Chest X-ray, PA view. Patient: 55 years old, sex M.
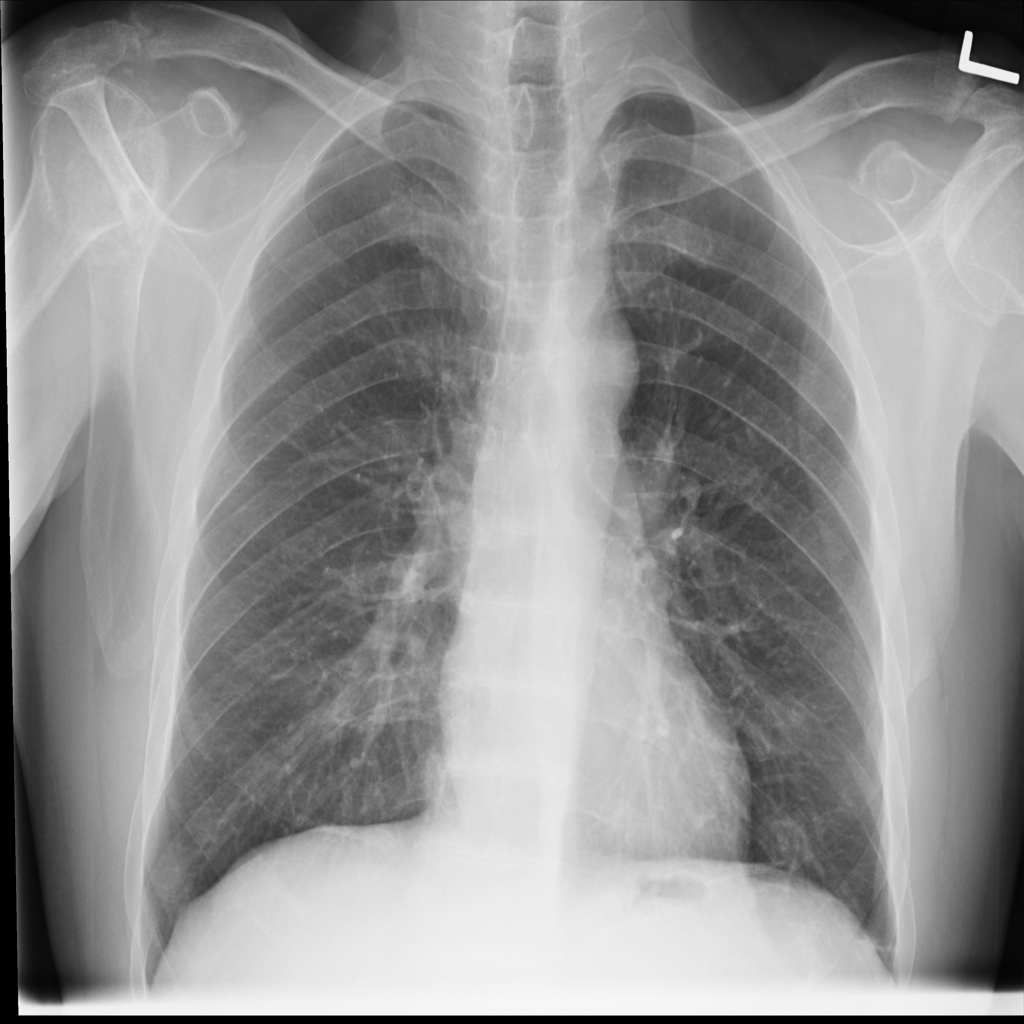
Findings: No Finding